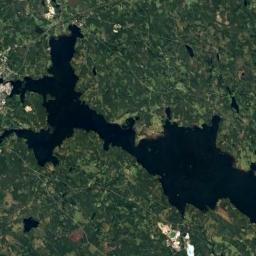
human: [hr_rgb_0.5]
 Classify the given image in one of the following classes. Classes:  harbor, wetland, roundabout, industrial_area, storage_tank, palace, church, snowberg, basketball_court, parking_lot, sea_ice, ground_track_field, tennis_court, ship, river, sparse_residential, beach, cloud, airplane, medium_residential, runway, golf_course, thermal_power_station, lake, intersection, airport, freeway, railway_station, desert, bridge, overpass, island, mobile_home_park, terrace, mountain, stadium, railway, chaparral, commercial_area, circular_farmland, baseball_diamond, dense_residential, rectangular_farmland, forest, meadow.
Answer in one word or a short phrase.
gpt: lake